Interaction volume radius: 10 \u00c5
Interaction volume height: 30 \u00c5
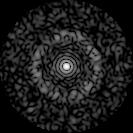
Disorder parameter: 0.8474